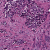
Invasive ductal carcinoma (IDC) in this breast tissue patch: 1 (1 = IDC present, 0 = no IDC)